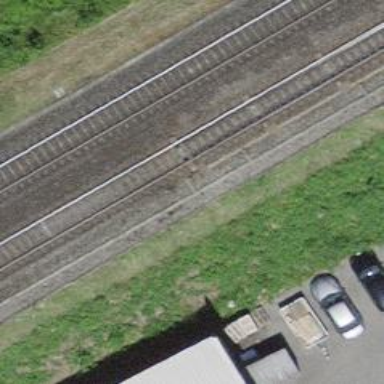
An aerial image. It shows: Single railway track with electrification through contact line.